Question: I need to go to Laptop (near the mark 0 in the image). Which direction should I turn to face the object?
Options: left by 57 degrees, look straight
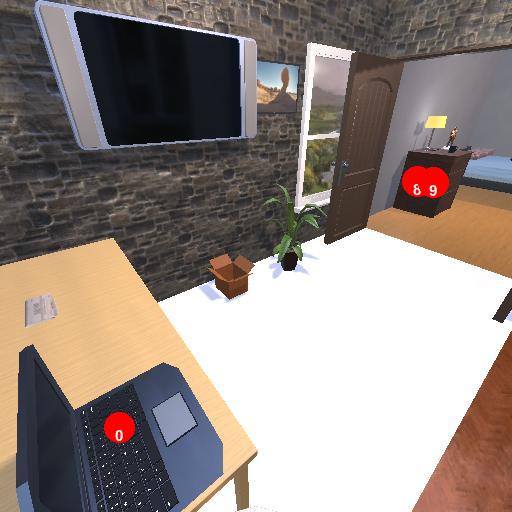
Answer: left by 57 degrees